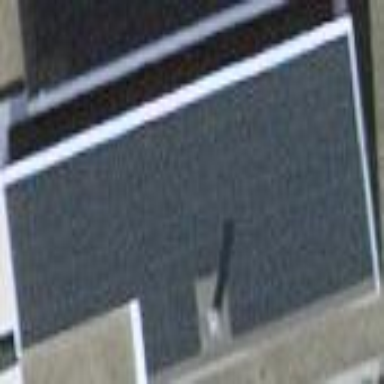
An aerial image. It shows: Solar photovoltaic panel generator on roof of building.